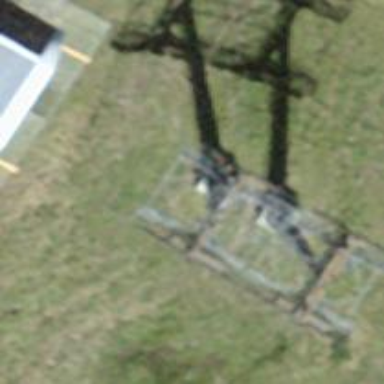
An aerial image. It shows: Pylon used for aerialway.